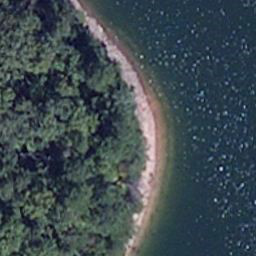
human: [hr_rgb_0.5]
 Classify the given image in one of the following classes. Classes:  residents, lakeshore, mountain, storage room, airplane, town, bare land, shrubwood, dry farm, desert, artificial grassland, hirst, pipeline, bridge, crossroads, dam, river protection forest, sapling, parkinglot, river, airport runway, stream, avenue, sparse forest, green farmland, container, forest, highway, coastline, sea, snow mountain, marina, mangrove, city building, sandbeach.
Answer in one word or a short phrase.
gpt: lakeshore